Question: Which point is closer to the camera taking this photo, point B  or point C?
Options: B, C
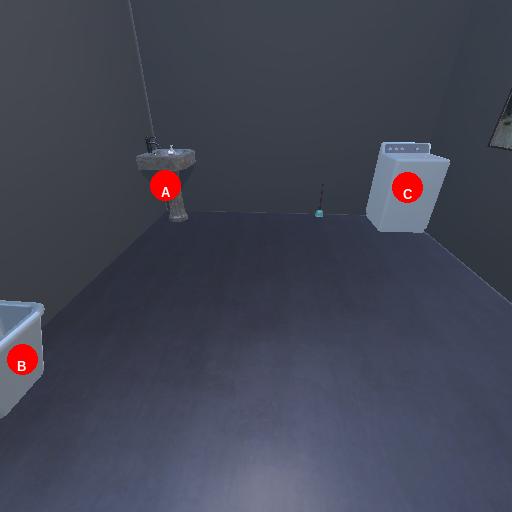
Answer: B